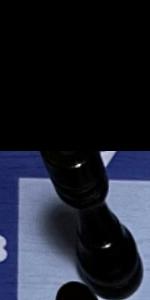
Label: Rook_Black